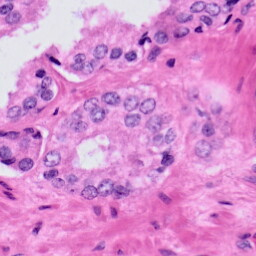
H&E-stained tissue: Prostate